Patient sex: F
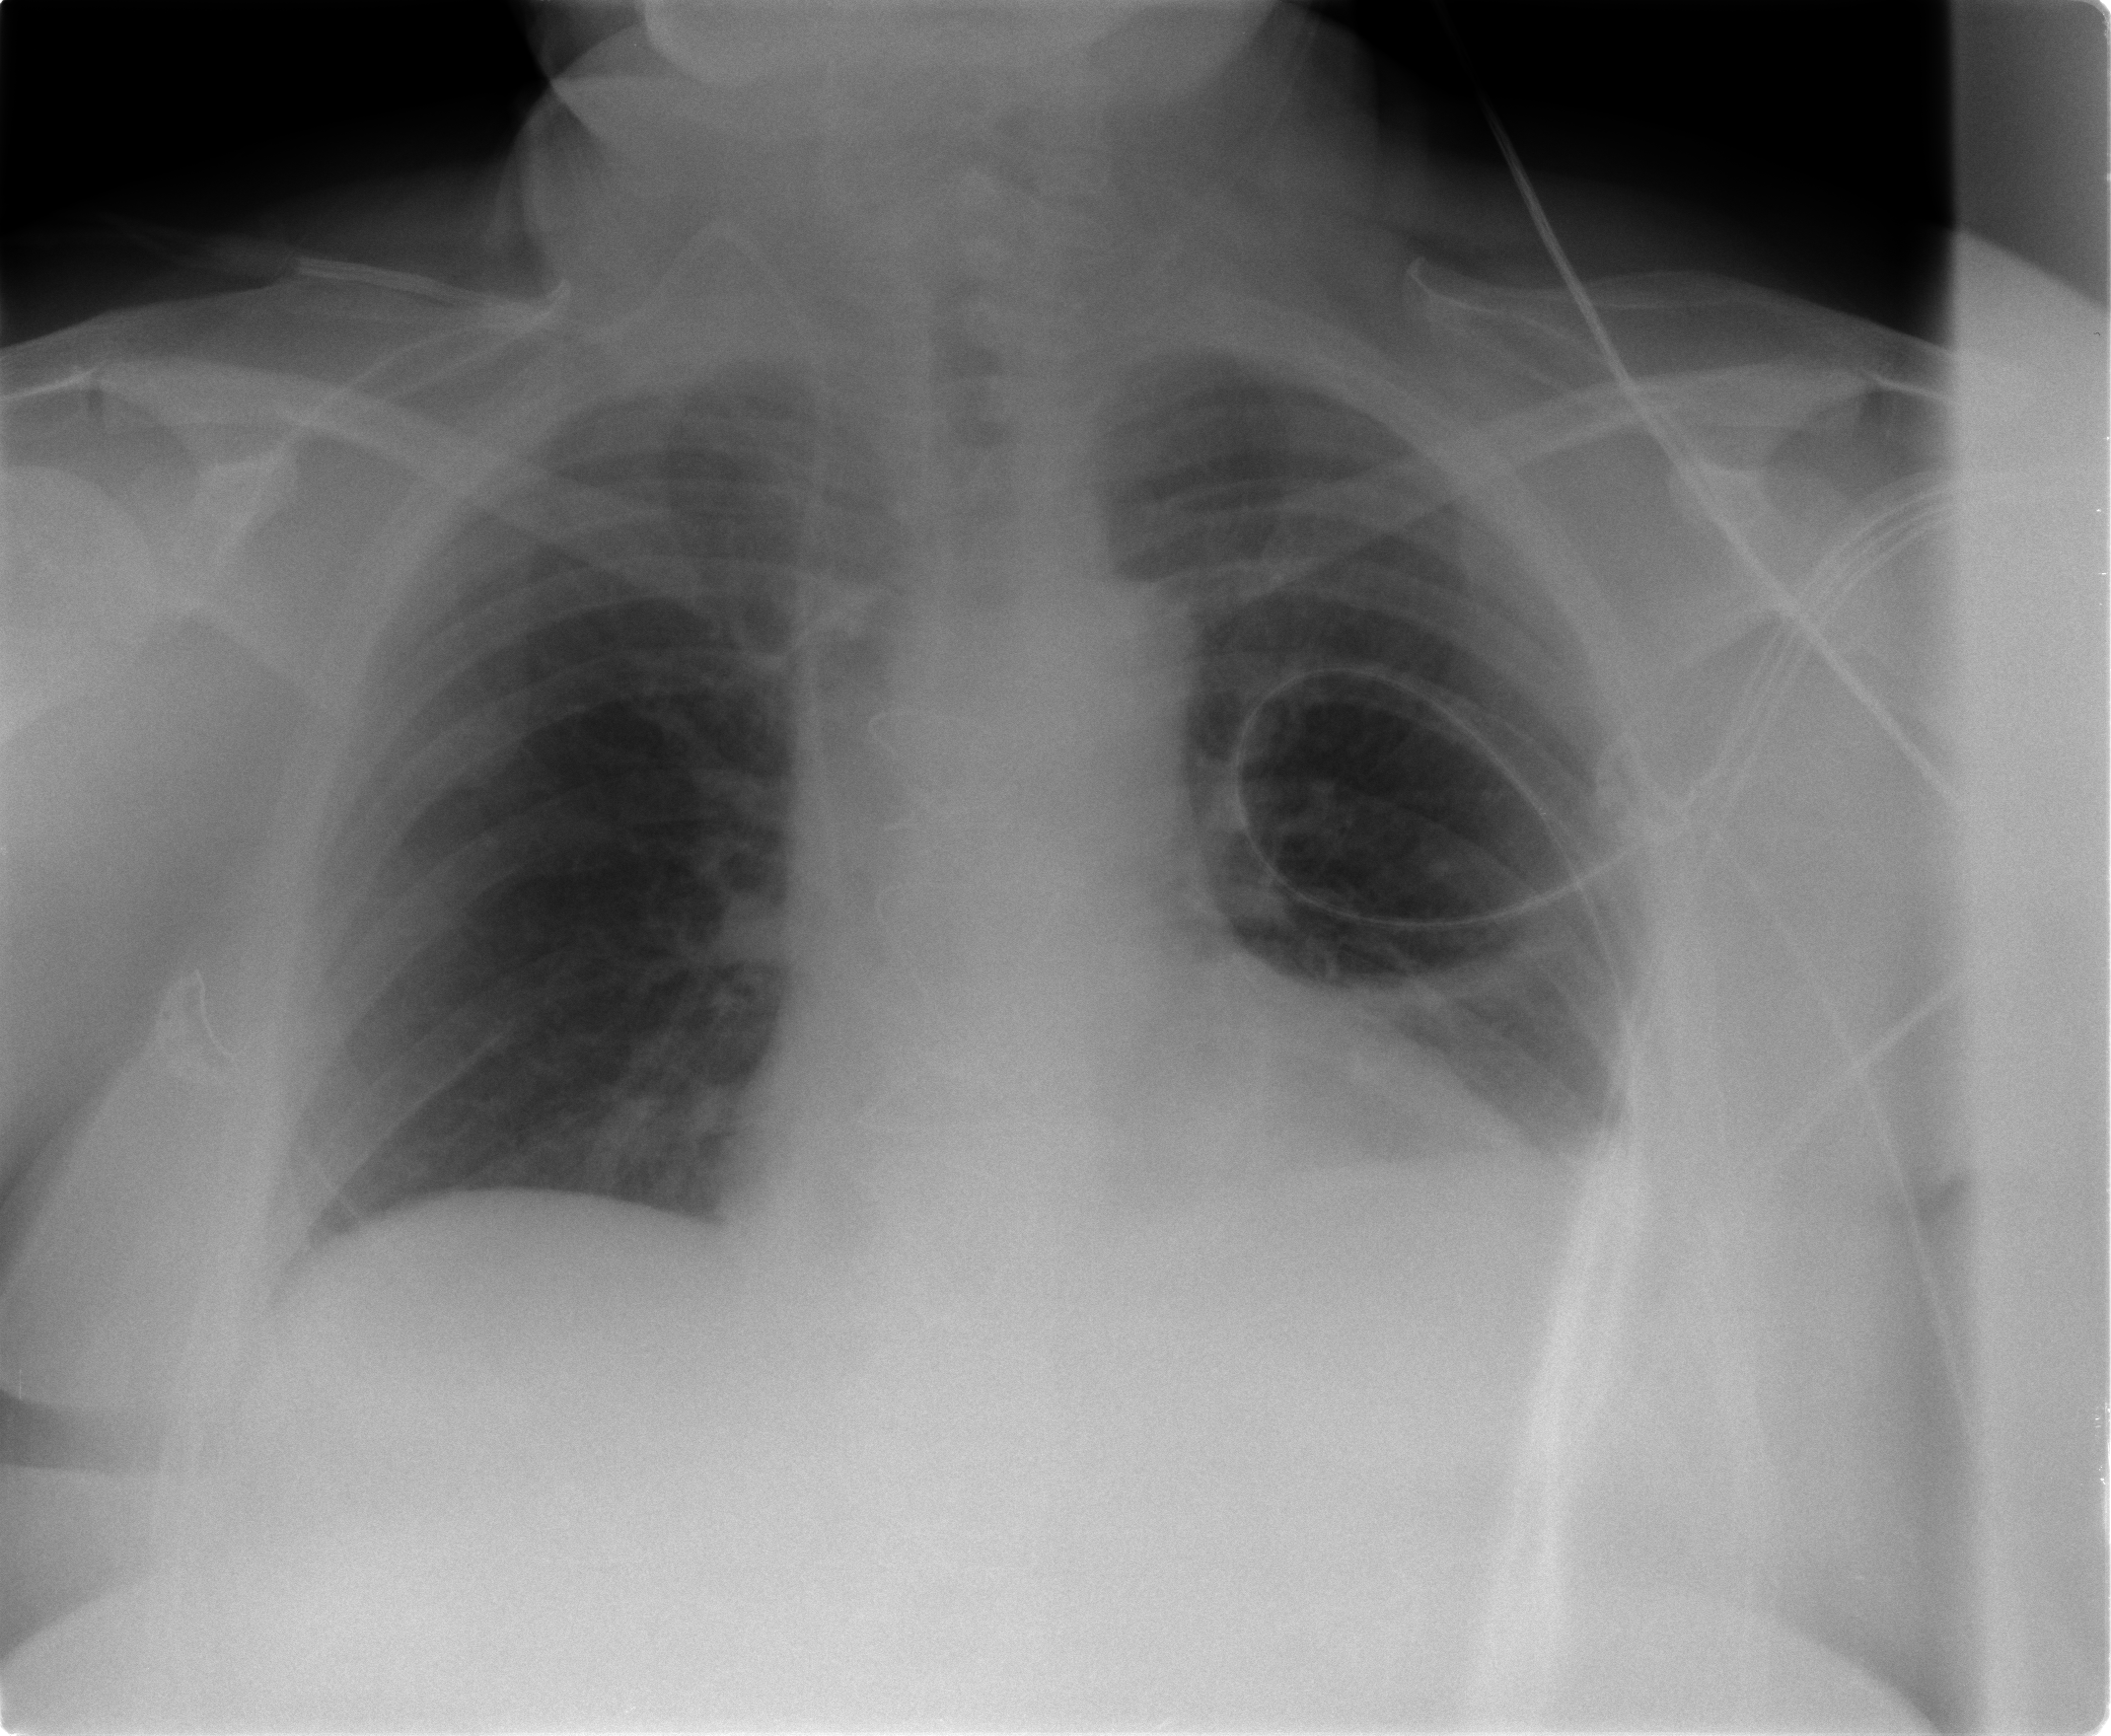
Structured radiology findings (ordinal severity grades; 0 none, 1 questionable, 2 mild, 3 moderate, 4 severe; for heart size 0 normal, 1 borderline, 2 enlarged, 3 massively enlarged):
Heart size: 2
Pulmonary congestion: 0
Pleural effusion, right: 0
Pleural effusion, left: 2
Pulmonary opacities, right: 0
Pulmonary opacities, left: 0
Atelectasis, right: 0
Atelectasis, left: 2